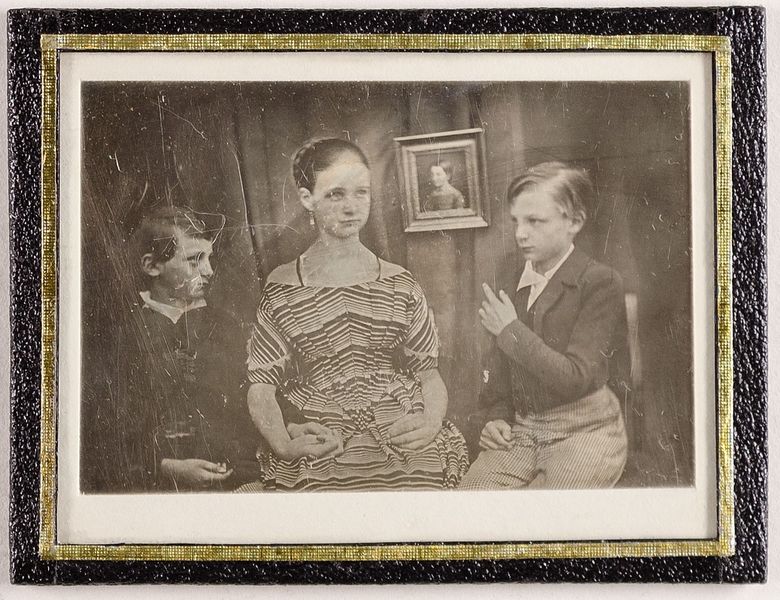
Titel: Unbekannte Kinder, zwei Jungen und ein Mädchen
Standort: Hamburg
Institution: Museum für Kunst und Gewerbe Hamburg
Schlagwörter: gesten, gruppenportrait, figur, junge, foto, fotografie, photographie, photo, lichtbild, daguerreotypie, bildwerke, angewandte und bildende kunst, hessische systematik, mädchen, armhaltungen, porträtfotografie, porträtphotographie, gruppenporträt